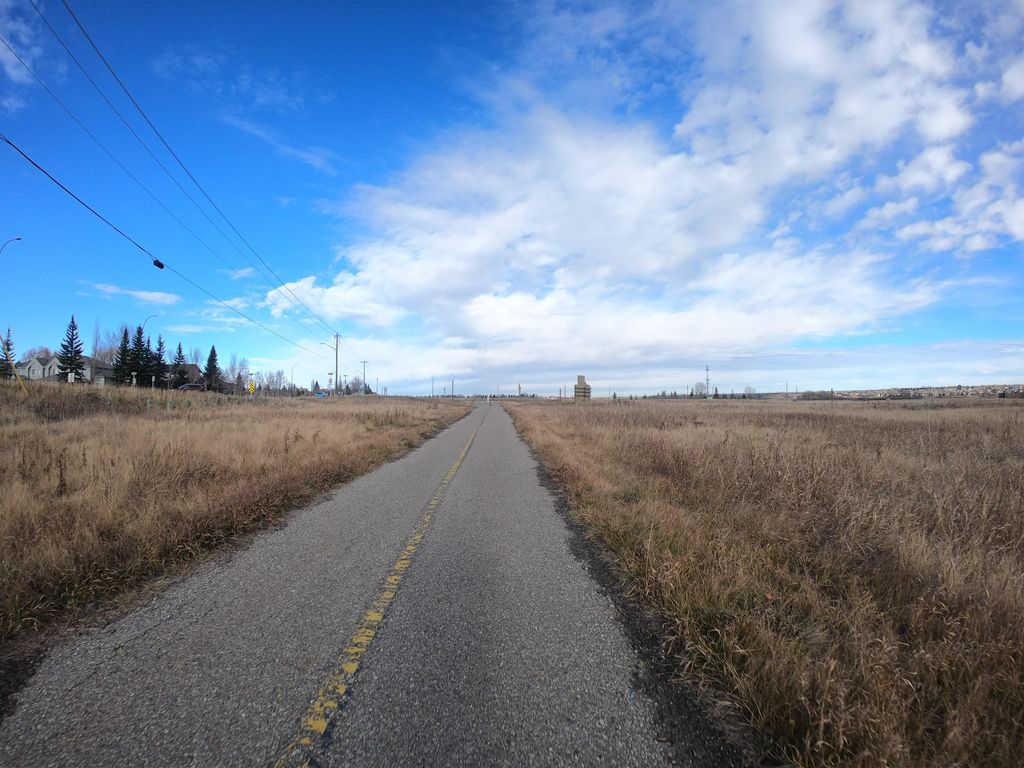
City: calgary